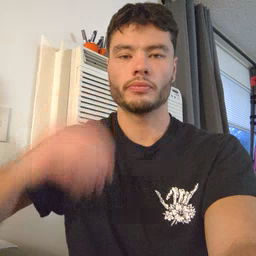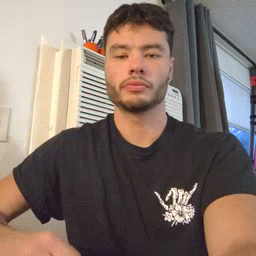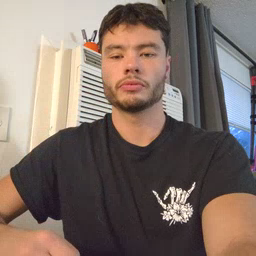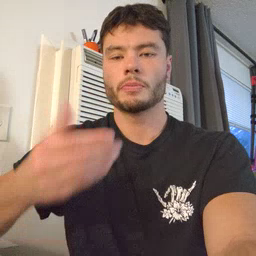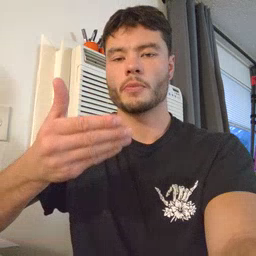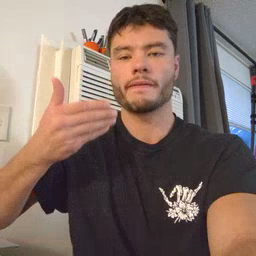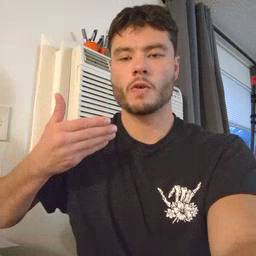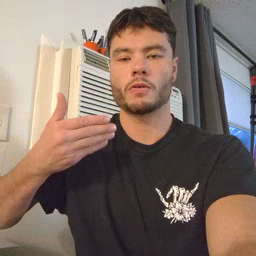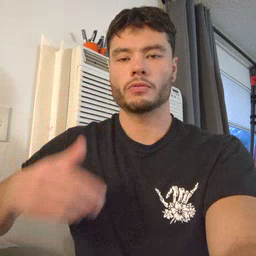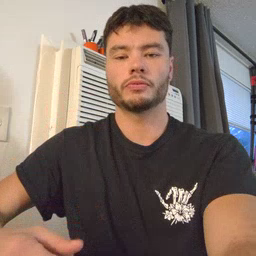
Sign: before